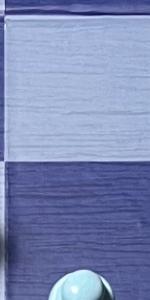
Label: Empty